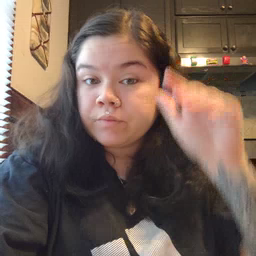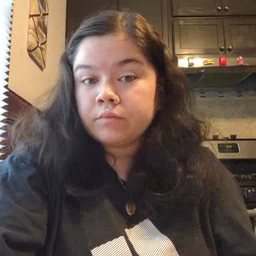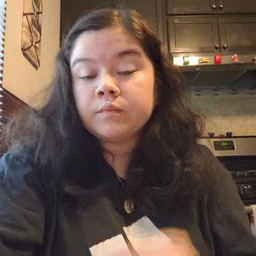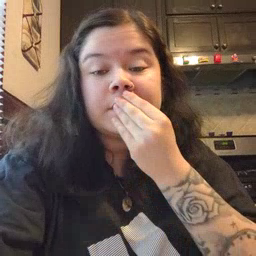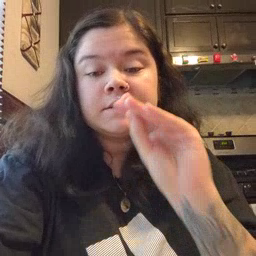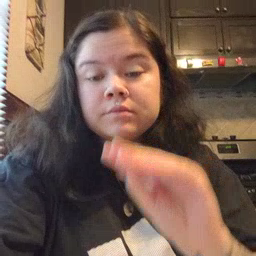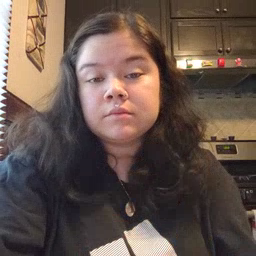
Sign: kiss